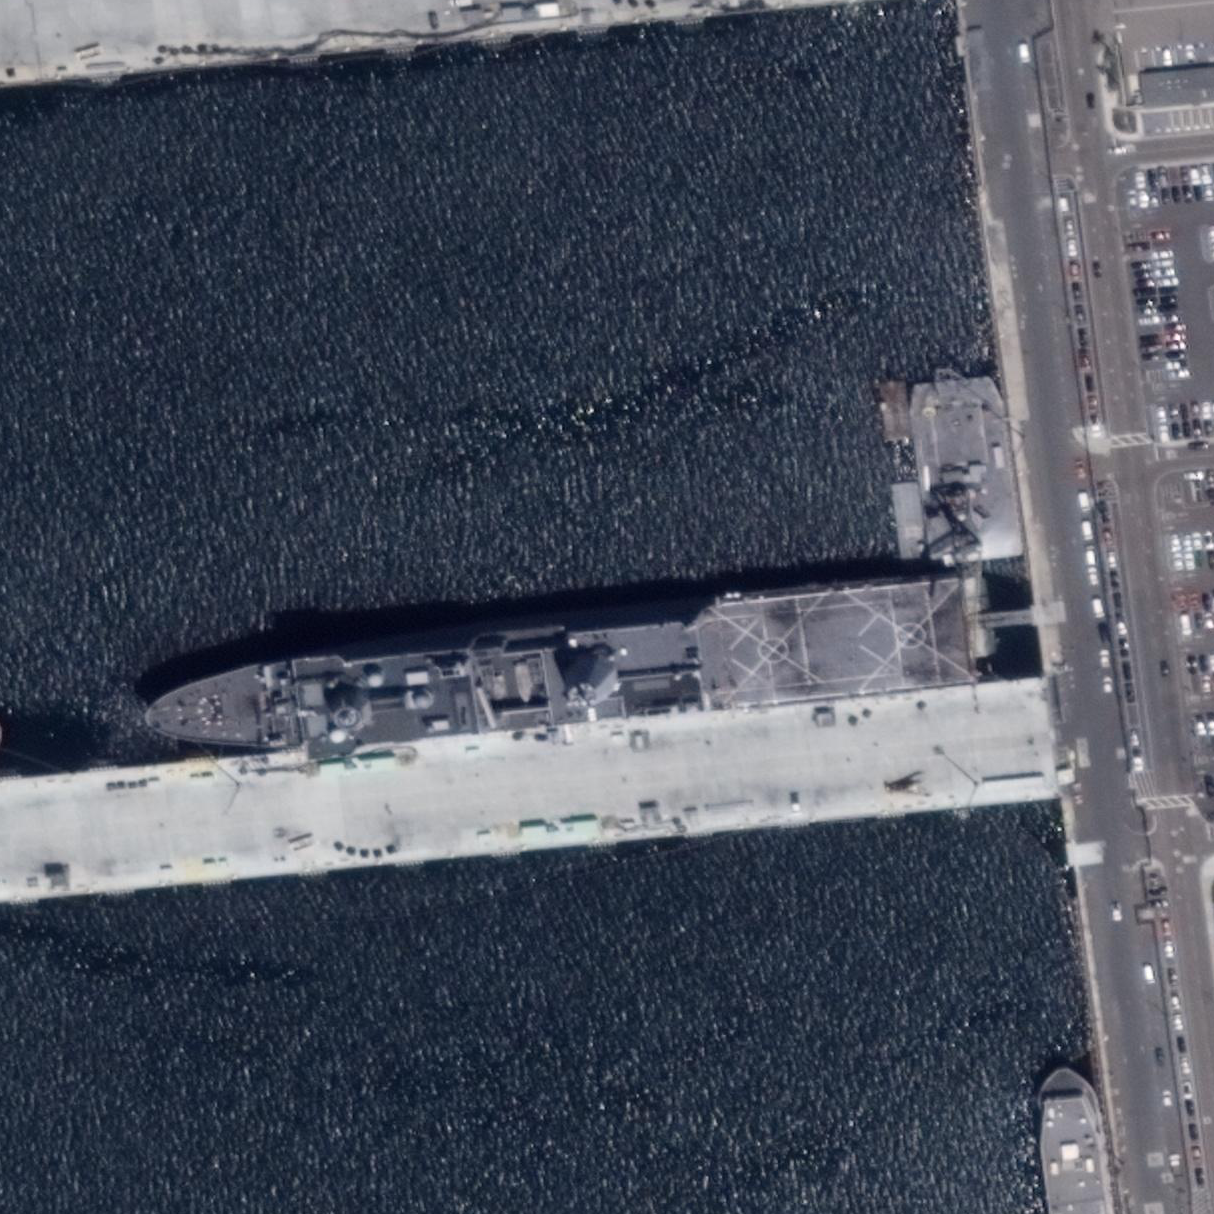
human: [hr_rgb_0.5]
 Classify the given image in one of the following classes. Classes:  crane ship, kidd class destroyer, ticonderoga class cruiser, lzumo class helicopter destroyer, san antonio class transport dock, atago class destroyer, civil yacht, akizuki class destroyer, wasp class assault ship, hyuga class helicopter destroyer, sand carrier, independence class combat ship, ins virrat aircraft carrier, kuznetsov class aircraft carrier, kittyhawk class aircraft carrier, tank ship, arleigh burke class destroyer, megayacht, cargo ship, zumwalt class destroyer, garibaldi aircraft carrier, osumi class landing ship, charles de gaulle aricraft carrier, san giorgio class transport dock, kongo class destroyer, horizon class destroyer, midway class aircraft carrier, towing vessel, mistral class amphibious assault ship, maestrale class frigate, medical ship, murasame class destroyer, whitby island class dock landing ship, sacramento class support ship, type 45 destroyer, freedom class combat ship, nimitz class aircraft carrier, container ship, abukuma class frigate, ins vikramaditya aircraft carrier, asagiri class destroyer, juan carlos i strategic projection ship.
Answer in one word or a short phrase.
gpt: San Antonio class transport dock